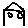
Label: house